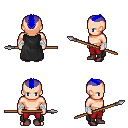
a pixel art fantasy rpg character, male body template, human, light skin, black cape, red pants, blue short mohawk hairstyle, white cloth bandages, maroon shoes, spear, four views (front, back, left, right), 2x2 character sprite sheet, small pixel art, hard edges, no anti-aliasing